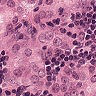
Metastatic tissue present: yes